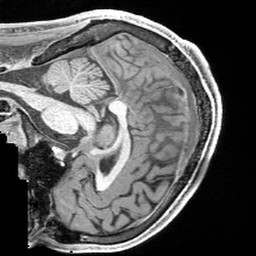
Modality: T1w
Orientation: sagittal